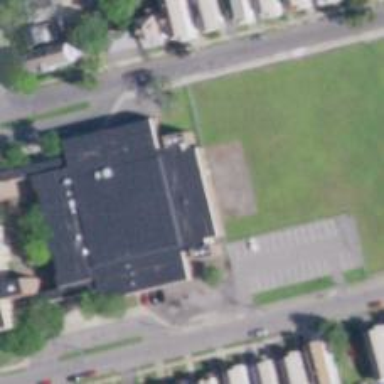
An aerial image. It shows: Historic school.